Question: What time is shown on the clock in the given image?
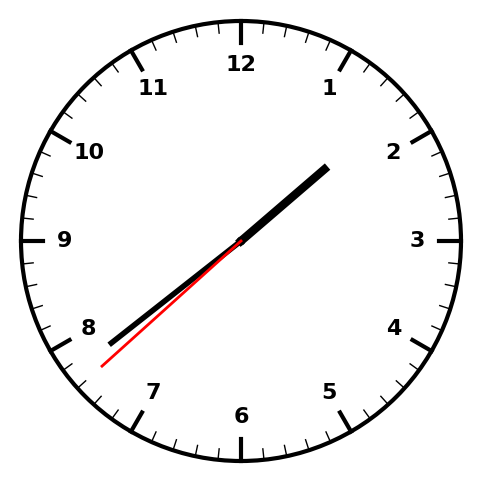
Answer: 01:38:38